Field crop: maize
Growth stage: 2
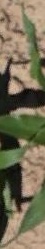
Species: maize